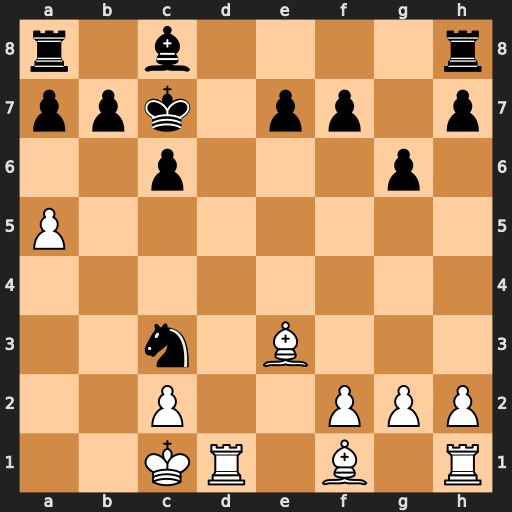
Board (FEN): r1b4r/ppk1pp1p/2p3p1/P7/8/2n1B3/2P2PPP/2KR1B1R
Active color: w
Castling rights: -
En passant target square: -
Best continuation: Bf4+ e5 Bxe5#